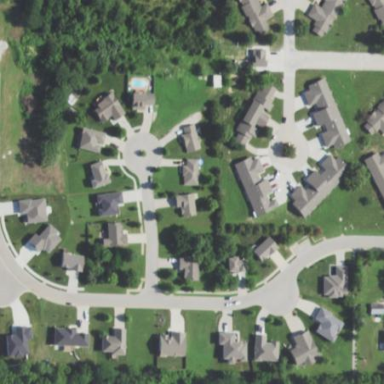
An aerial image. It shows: Single-family residential area.